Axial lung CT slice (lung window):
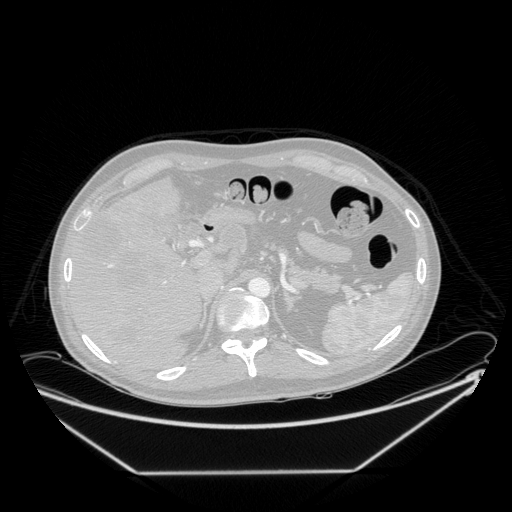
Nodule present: no